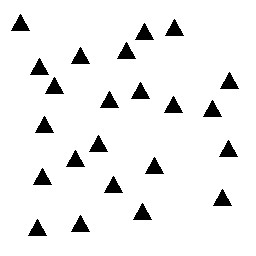
Squares: 0
Triangles: 23
Stars: 0
Total shapes: 23